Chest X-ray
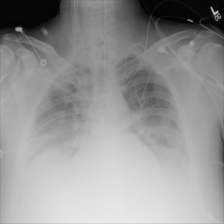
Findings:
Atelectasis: negative
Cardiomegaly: negative
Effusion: negative
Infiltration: negative
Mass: negative
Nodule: negative
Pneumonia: negative
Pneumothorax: negative
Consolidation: negative
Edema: negative
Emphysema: negative
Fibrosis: negative
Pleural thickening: negative
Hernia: negative